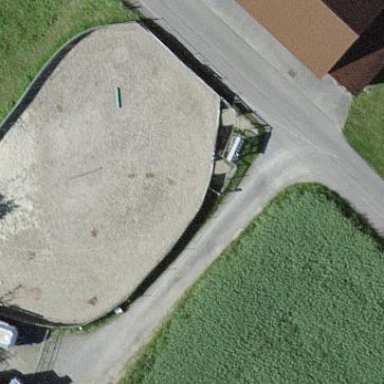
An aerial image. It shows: Equestrian pitch for leisure land activities.